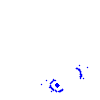
Particle: proton